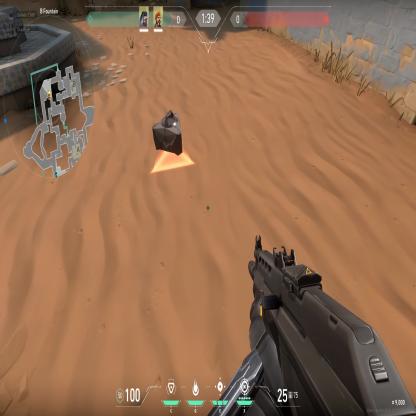
Label: dropped spike